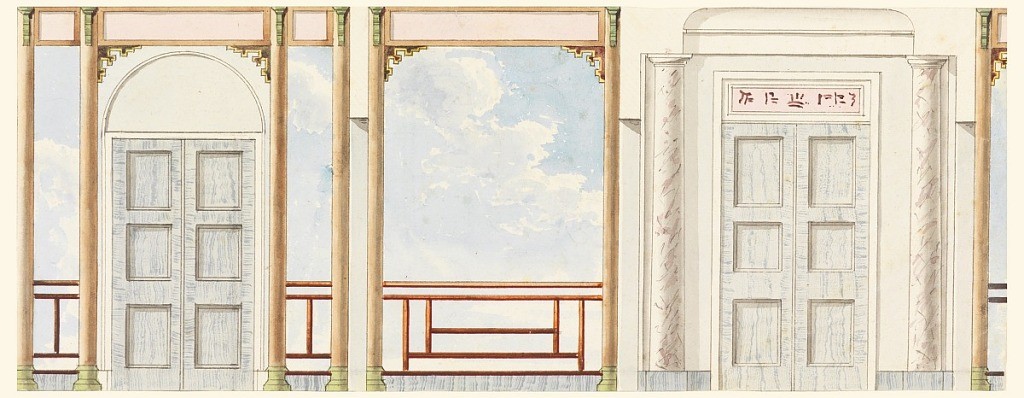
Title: Wall Decoration and Door with Columns, Royal Pavilion, Brighton
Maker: Frederick Crace, English, 1779–1859
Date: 1802
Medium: Brush and watercolor on paper
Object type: Drawing
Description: Elevation of a section of wall, with a painted decoration consisting of clouds and sky seen through the pillars of a balcony. At left, a doorway through a pair of painted columns. At right, a doorway flanked by marble columns. Blue teawood, sky, and Chinese frets as railings.